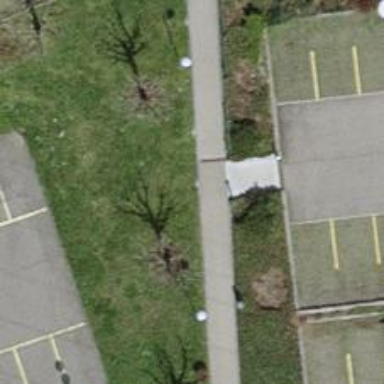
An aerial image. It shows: Set of steps on the road.